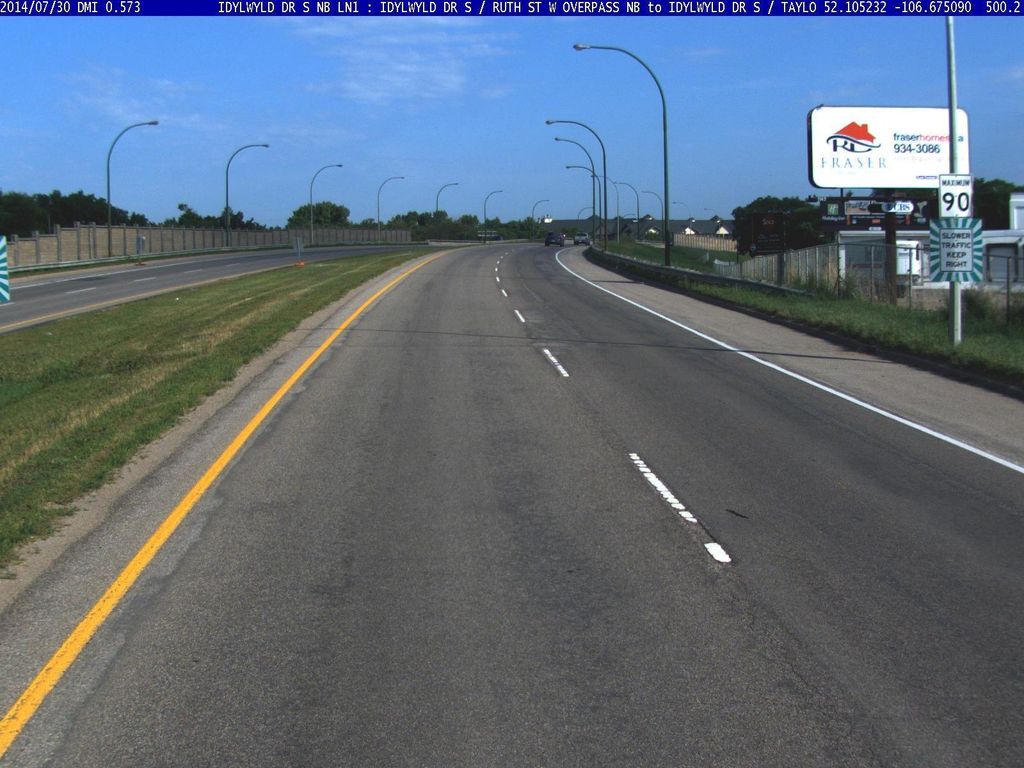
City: saskatoon